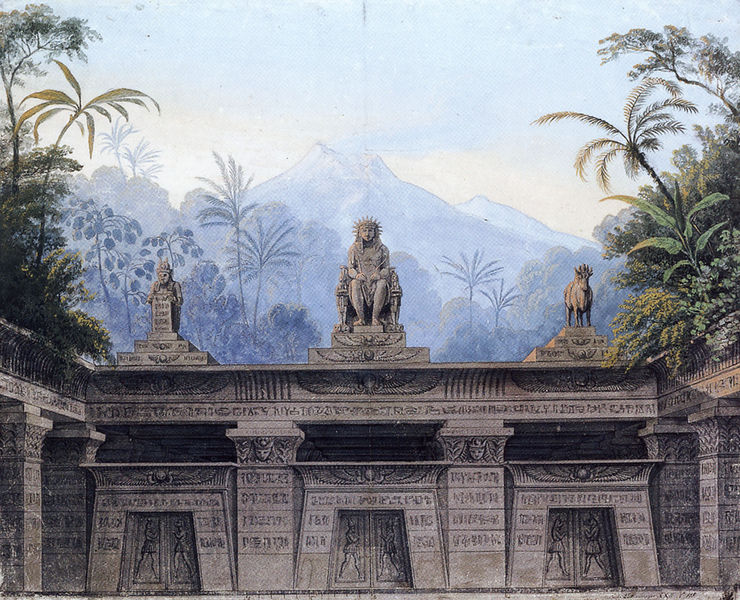
Titel: Zauberflöte, IV. Dekoration
Schlagwörter: baum, berg, blau, flügel, gestein, gott, himmel, laub, wolken, aquarell, bäume, grün, sitzen, grau, säulen, tür, zeichnung, gebäude, tier, architektur, gesicht, stein, klassizismus, krone, wald, skulptur, statue, relief, schrift, berge, gebirge, gipfel, mauer, kuh, amerika, thron, palme, schriftzeichen, tor, ruine, antike, strahlen, vulkan, illustration, text, altar, gemäuer, tore, skulpturen, portale, statuen, hirsch, götter, urwald, palmen, tempel, gottheit, horus, sonnengott, bock, indien, gottheiten, ziege, sakral, bau, sakralbau, ägyptisch, ägypten, tempelanlage, inschriften, mexiko, jungel, jungle, inka, maya, südamerika, hyroglyphen, azteken, alta, maia, throne, überlieferung, mittelamerika, gätter, inkas, beerge, bertg, ffigur